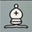
Piece: wB